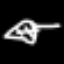
Label: leaf